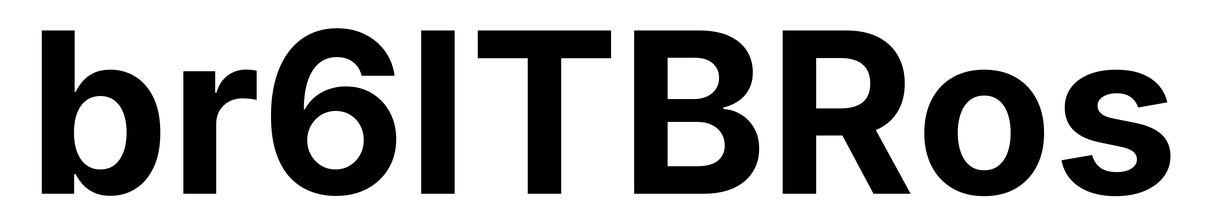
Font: Inter_Bold